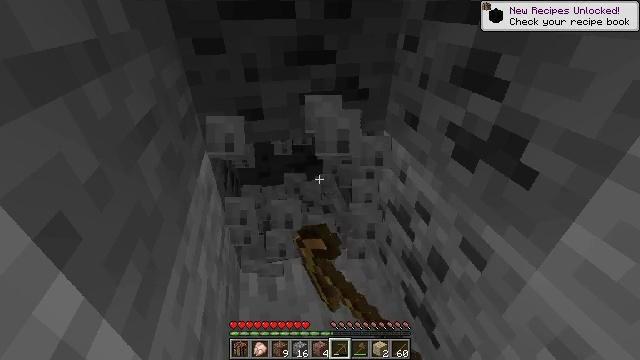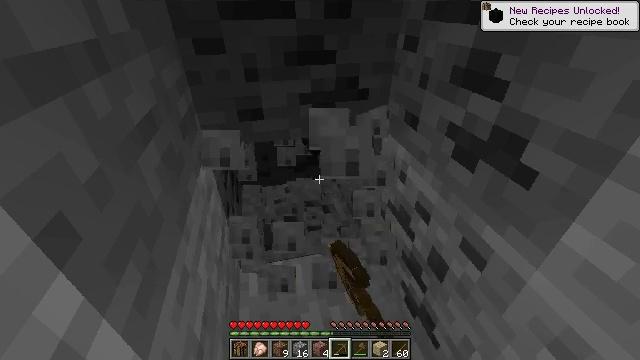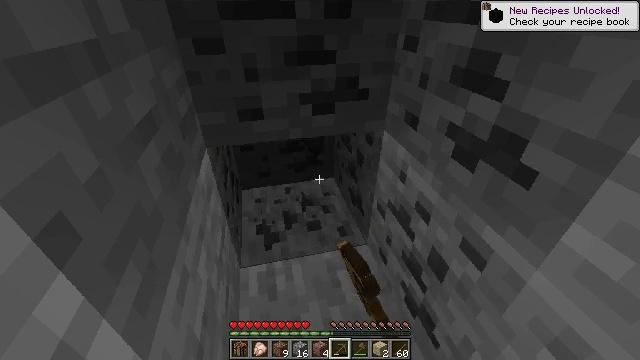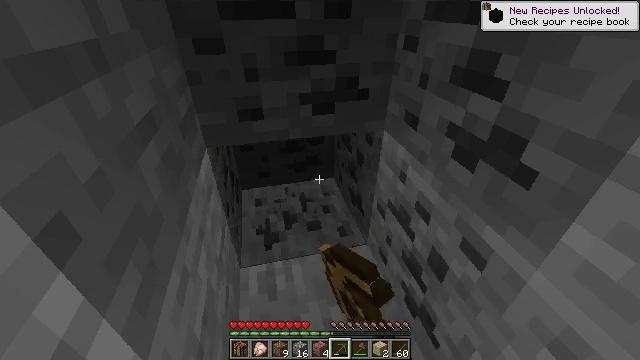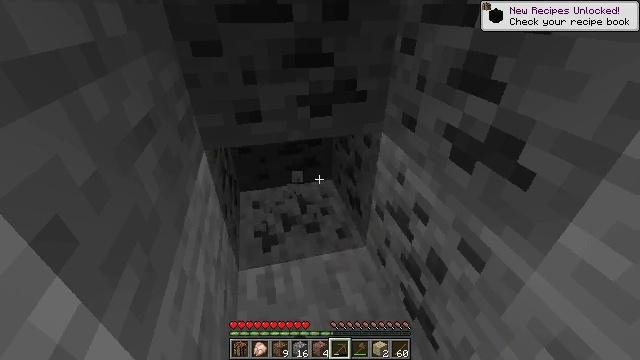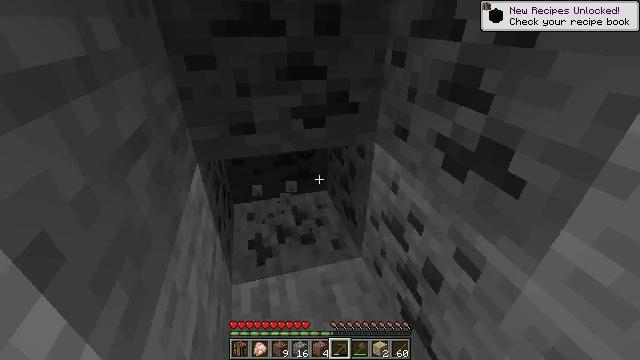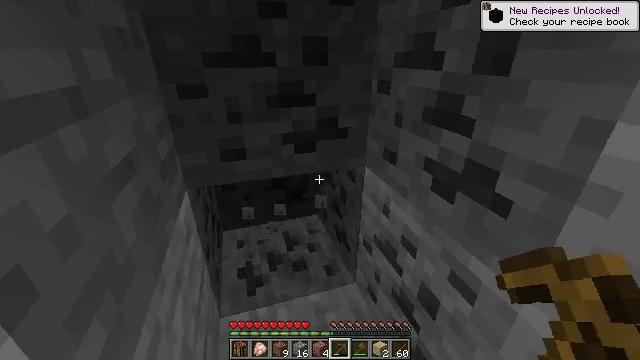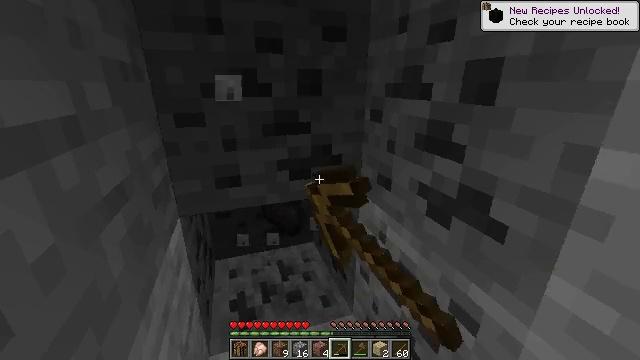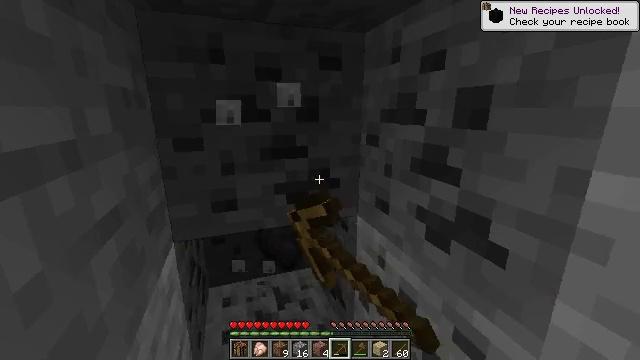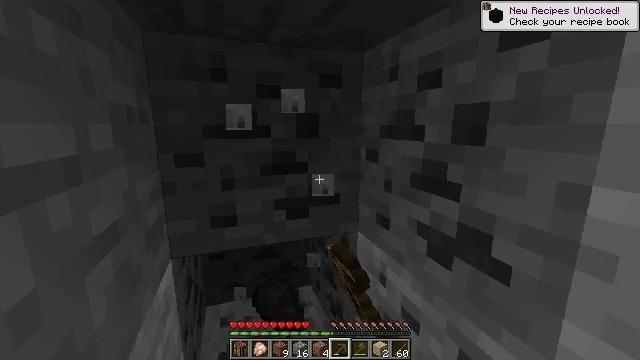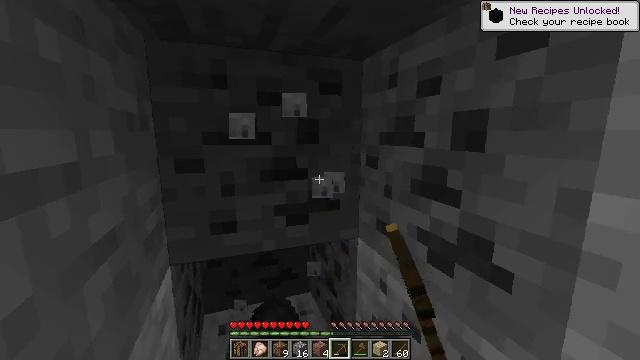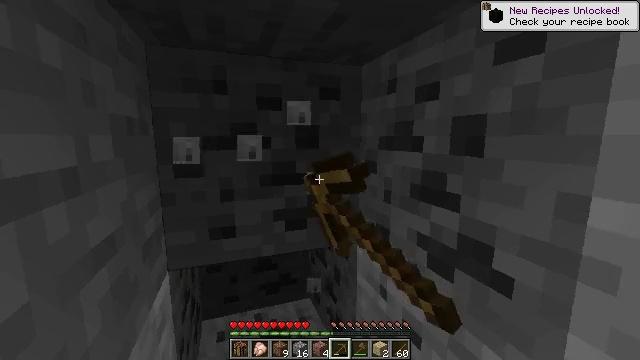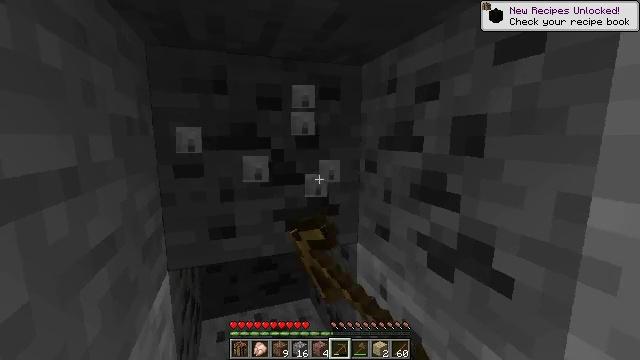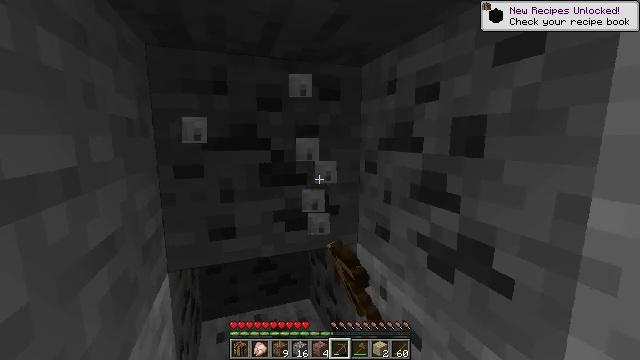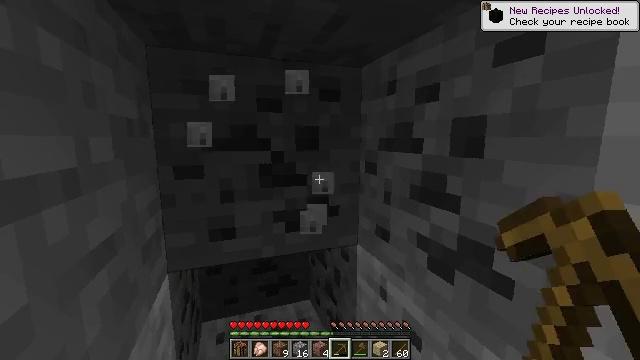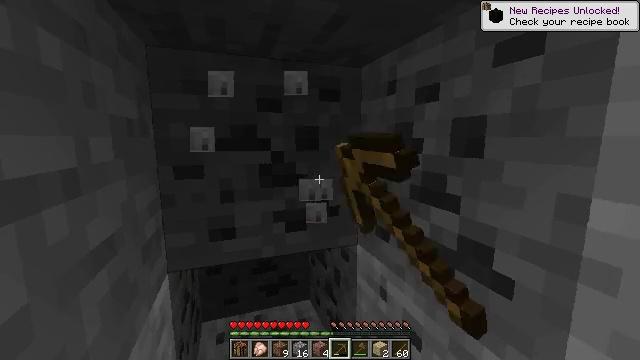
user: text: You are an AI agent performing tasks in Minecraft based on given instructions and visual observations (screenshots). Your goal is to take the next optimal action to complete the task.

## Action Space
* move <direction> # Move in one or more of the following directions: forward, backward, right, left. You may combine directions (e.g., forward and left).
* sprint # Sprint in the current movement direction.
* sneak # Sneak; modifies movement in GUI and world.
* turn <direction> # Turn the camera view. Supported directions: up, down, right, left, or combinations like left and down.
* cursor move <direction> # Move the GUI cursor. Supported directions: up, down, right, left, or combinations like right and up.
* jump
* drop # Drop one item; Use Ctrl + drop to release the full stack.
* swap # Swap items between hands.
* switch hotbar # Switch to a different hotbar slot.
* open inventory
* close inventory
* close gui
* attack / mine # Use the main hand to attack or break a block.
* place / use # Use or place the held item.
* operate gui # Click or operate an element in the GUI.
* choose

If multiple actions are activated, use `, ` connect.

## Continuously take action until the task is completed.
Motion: motion action
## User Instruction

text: Gather coal ore with a pickaxe.
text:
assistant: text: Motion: attack / mine
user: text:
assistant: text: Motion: attack / mine
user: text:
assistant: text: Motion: attack / mine
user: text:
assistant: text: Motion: attack / mine
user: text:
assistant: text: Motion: turn right and up, attack / mine
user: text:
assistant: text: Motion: turn right and up, attack / mine
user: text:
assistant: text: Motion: turn right and up, attack / mine
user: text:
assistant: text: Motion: turn up, attack / mine
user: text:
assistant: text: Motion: turn up, attack / mine
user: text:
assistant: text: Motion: turn up, attack / mine
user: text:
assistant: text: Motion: turn up, attack / mine
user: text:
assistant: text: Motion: attack / mine
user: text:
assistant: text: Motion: attack / mine
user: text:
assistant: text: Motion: attack / mine
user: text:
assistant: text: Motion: attack / mine
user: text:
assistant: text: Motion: attack / mine
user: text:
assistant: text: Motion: attack / mine
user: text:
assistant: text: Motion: move forward, attack / mine
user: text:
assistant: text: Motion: move forward, attack / mine
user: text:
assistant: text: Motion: move forward, attack / mine
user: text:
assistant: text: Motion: move forward, attack / mine
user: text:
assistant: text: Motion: attack / mine
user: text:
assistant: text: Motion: attack / mine
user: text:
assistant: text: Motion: attack / mine
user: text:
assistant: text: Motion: attack / mine
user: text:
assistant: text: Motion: attack / mine
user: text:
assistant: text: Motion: attack / mine
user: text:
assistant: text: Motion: attack / mine
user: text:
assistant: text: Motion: attack / mine
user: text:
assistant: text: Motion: attack / mine